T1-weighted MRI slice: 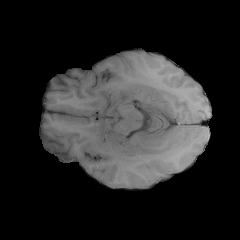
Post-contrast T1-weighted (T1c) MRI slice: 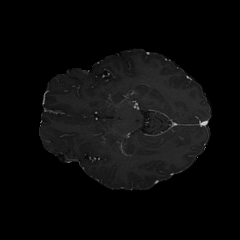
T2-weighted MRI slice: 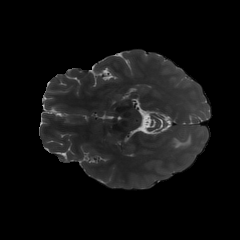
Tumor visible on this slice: yes